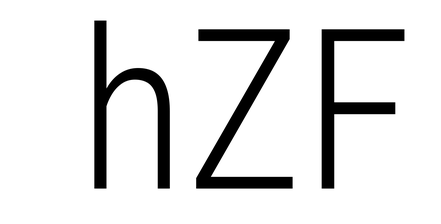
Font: Roboto_Condensed_Light